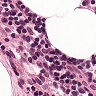
Metastatic tissue present: no